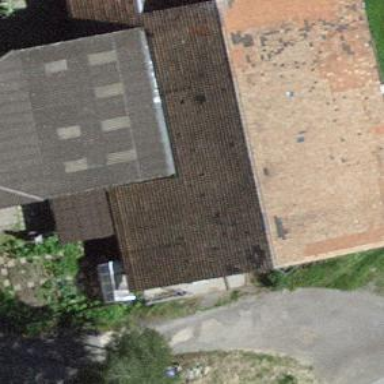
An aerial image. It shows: Barn.